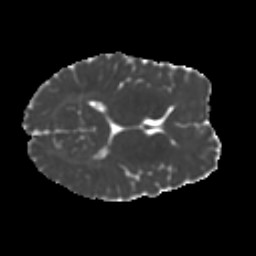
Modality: MD
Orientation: axial
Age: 37
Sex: male
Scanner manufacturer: ge
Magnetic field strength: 3 T
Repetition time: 7.8 s
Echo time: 0.0609 s